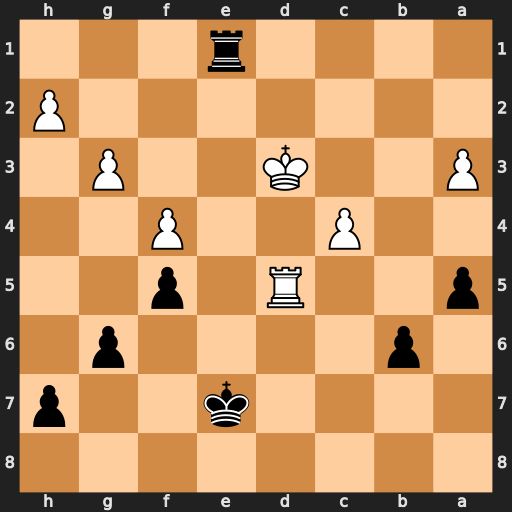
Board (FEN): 8/4k2p/1p4p1/p2R1p2/2P2P2/P2K2P1/7P/4r3
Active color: b
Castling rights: -
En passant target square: -
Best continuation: Rd1+ Ke3 Rxd5